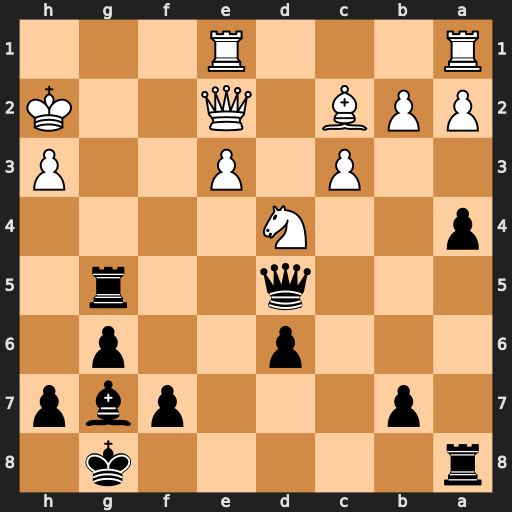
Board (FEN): r5k1/1p3pbp/3p2p1/3q2r1/p2N4/2P1P2P/PPB1Q2K/R3R3
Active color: b
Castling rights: -
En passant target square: -
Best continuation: Be5#